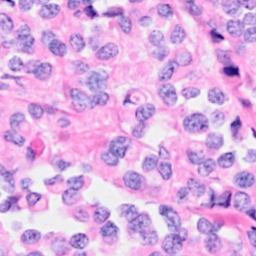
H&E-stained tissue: Breast